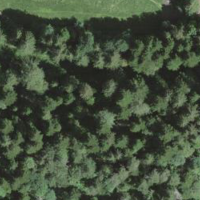
EUNIS habitat code: 43
Species observed at this site:
Cardamine pratensis